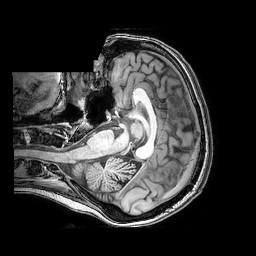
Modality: T1w
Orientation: axial
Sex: female
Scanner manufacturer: philips
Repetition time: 0.00807 s
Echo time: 0.00369 s